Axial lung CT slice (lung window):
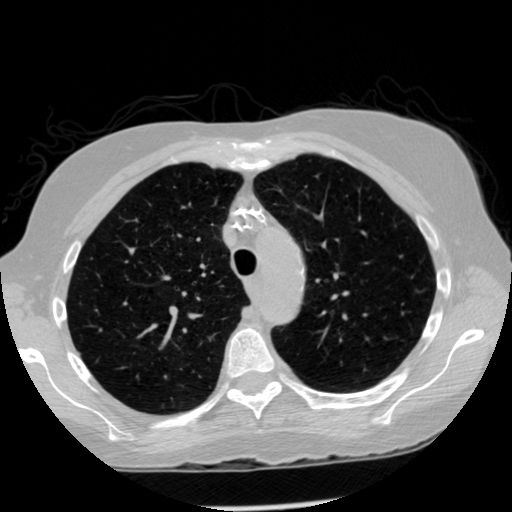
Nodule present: no